Field crop: maize
Growth stage: 2
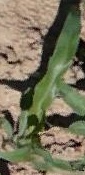
Species: maize